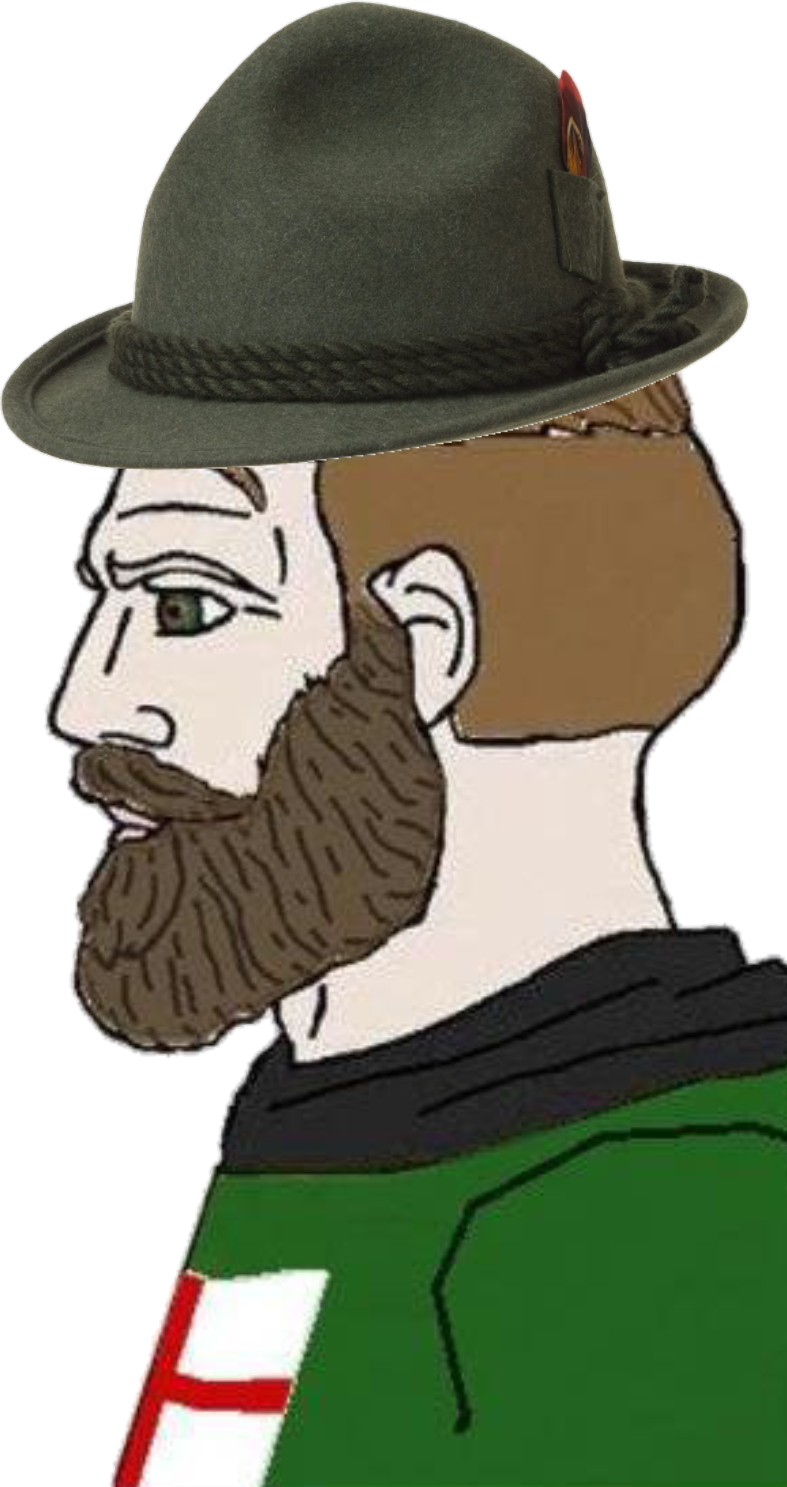
Label: 4_Yes_Chad